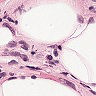
Metastatic tissue present: no